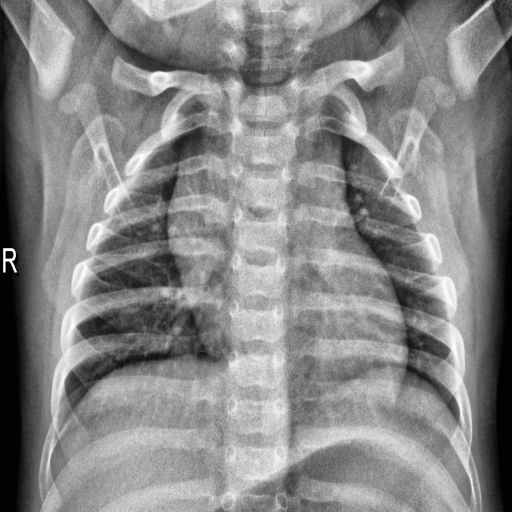
Finding: NORMAL